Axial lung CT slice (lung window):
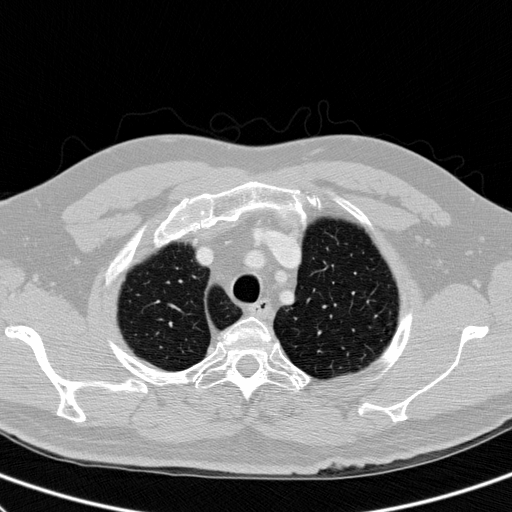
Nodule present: no